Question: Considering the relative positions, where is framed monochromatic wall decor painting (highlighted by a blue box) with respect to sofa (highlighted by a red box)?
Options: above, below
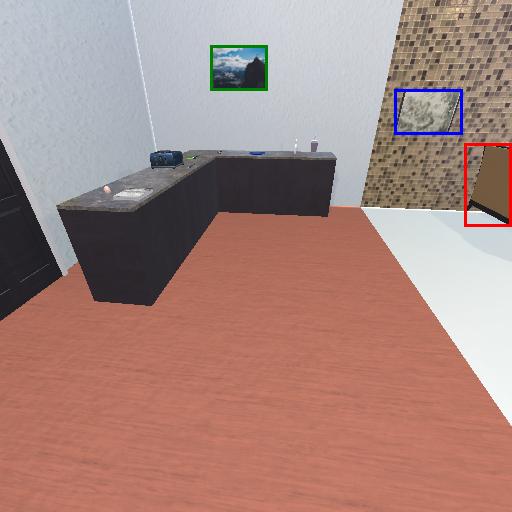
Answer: above